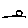
Label: moon